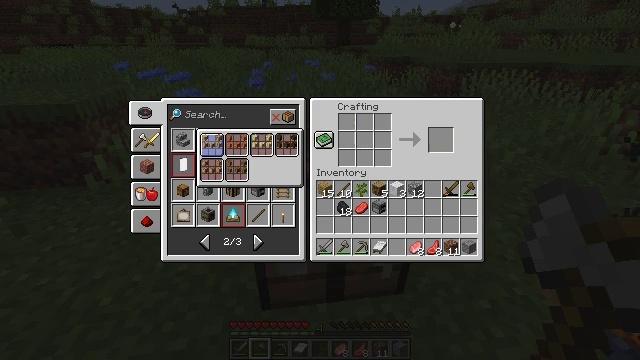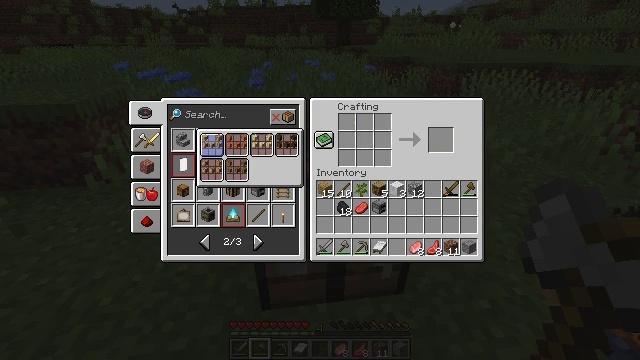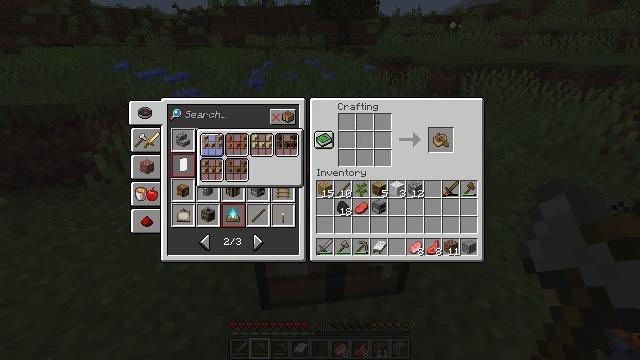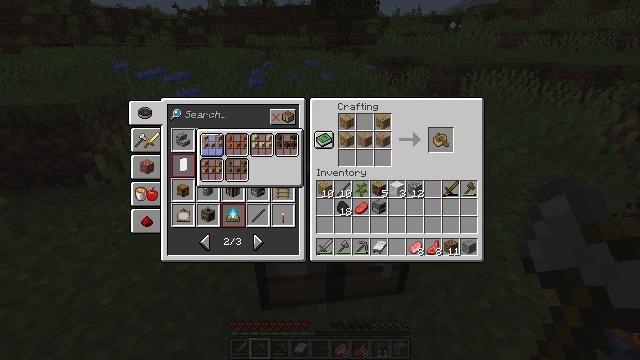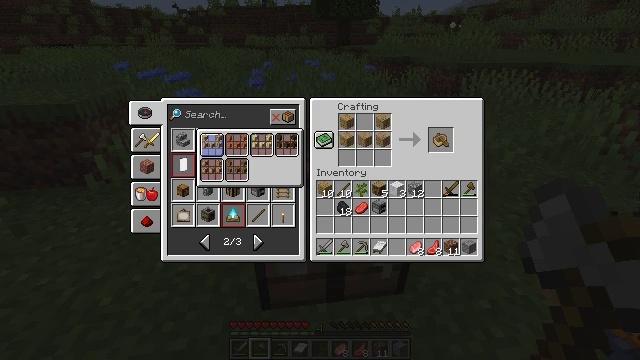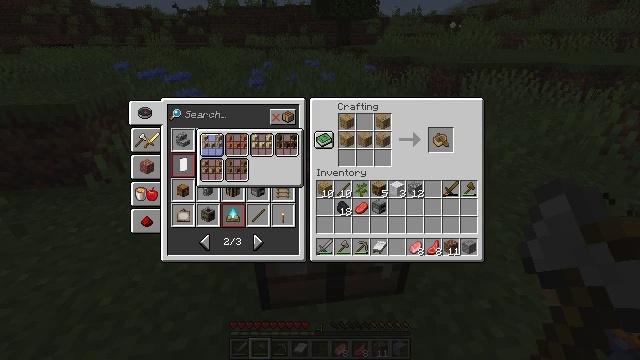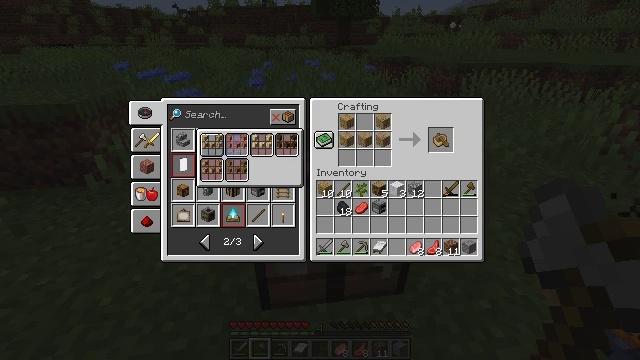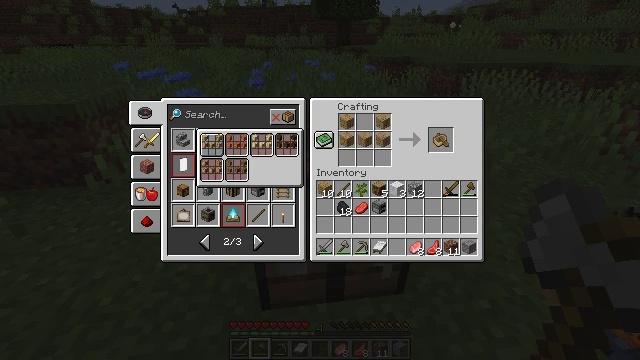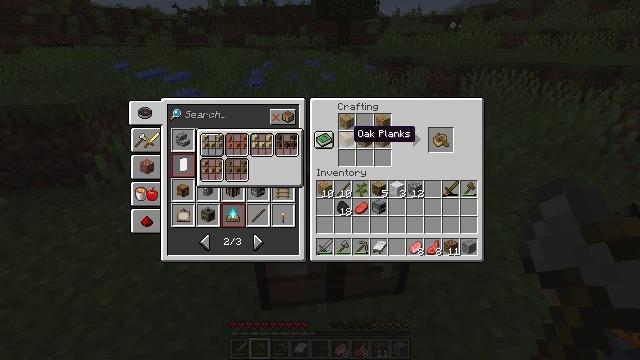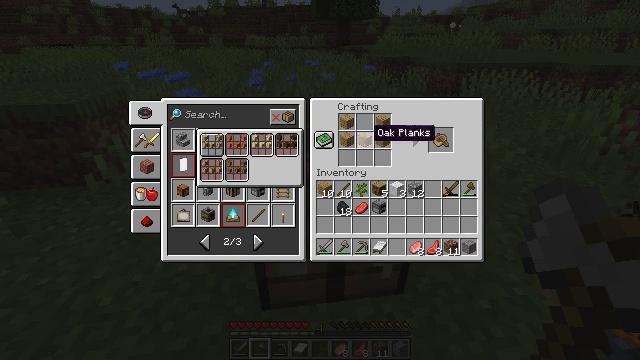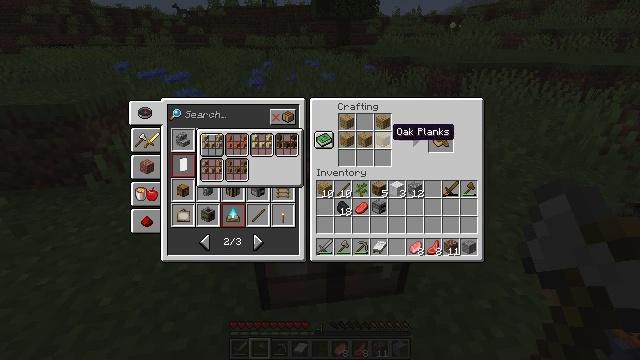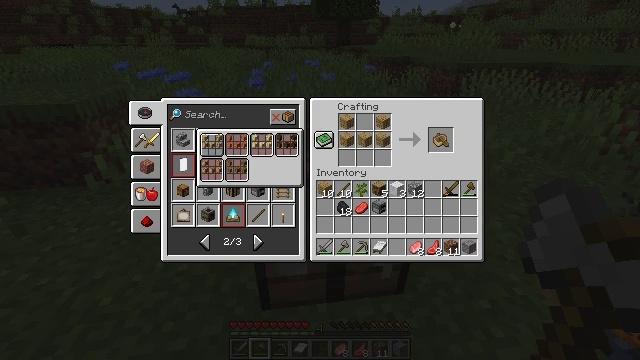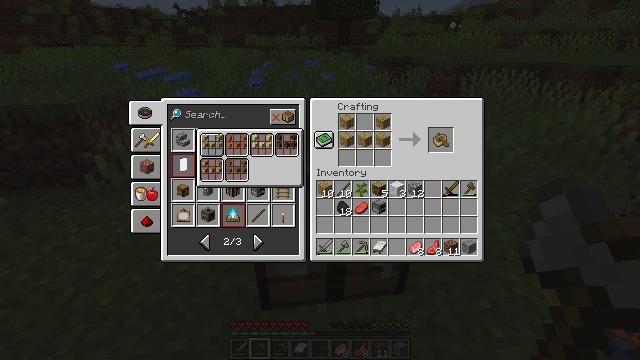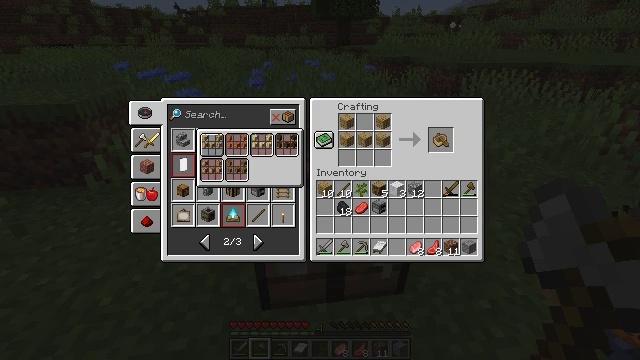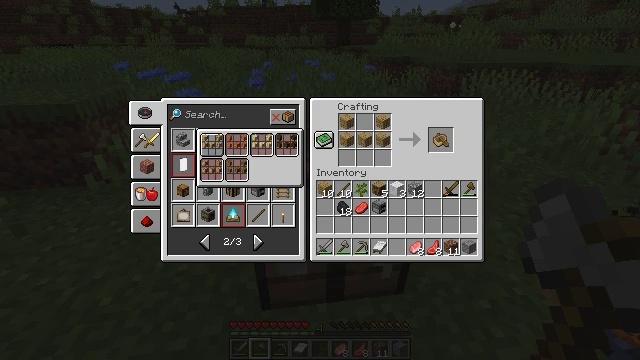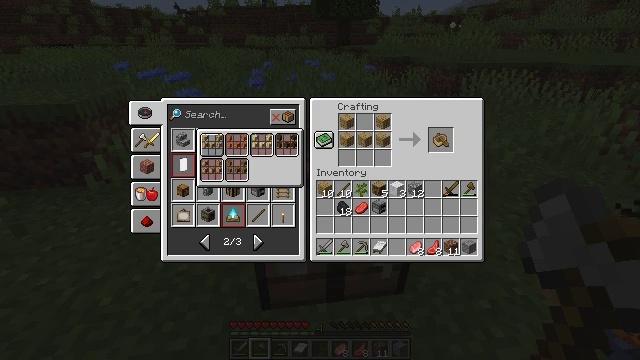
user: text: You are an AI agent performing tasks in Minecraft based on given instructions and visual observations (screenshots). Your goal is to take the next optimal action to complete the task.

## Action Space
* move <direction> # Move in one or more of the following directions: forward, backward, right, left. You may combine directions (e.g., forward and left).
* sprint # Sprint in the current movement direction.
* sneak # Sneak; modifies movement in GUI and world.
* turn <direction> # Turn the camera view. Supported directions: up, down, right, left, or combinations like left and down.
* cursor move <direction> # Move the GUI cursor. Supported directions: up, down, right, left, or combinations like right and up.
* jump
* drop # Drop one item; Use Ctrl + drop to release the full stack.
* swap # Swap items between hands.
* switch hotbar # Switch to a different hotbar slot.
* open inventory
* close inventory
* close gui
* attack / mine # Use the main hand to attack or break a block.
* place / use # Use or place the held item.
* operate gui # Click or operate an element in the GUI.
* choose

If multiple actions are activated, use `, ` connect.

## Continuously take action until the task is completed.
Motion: motion action
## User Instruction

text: Interact with the crafting table to obtain the oak boat.
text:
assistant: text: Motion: no_op
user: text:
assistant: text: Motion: no_op
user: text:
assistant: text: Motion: no_op
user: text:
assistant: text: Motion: no_op
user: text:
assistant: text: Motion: no_op
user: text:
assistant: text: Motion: cursor move right
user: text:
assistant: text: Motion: cursor move right
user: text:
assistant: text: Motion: cursor move right
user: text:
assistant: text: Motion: cursor move right
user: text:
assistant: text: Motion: cursor move right
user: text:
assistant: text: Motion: cursor move right
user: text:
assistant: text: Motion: cursor move right
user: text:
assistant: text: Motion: no_op
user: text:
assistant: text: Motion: no_op
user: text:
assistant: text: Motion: no_op
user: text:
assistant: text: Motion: no_op
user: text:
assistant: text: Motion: no_op
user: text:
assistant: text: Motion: no_op
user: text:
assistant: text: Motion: no_op
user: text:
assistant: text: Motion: no_op
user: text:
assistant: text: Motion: no_op
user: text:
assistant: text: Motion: operate gui
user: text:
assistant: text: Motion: operate gui
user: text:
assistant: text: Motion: operate gui
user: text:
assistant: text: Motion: no_op
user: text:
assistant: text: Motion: no_op
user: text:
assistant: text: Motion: cursor move down
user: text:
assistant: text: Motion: cursor move left and down
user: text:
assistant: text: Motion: cursor move left and down
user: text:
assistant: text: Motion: no_op